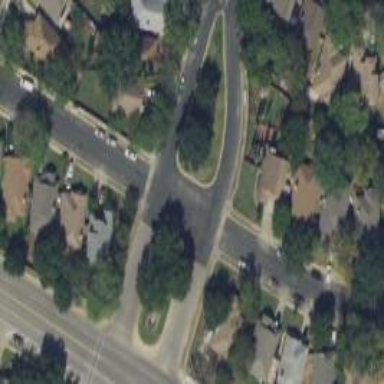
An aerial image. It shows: Unmarked crossing on the road.